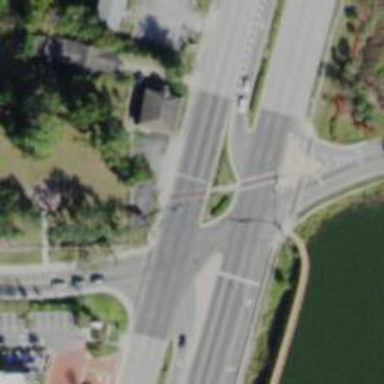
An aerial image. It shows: Marked crossing on the road.